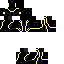
A female skeleton skin with dark skin, wearing blonde helmet dressed in a black robe top and black pants, featuring a closed mouth.